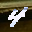
Label: 4